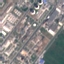
Label: Industrial